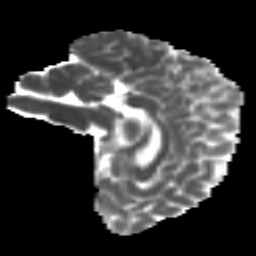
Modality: MD
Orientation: sagittal
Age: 16
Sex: male
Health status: ill
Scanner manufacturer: ge
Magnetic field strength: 3 T
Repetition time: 6.752 s
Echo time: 0.079 s